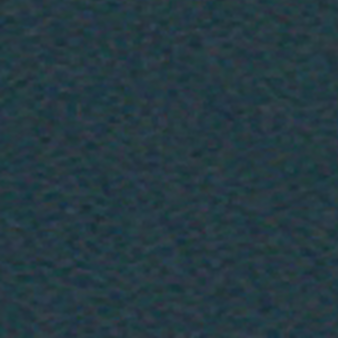
Label: other